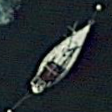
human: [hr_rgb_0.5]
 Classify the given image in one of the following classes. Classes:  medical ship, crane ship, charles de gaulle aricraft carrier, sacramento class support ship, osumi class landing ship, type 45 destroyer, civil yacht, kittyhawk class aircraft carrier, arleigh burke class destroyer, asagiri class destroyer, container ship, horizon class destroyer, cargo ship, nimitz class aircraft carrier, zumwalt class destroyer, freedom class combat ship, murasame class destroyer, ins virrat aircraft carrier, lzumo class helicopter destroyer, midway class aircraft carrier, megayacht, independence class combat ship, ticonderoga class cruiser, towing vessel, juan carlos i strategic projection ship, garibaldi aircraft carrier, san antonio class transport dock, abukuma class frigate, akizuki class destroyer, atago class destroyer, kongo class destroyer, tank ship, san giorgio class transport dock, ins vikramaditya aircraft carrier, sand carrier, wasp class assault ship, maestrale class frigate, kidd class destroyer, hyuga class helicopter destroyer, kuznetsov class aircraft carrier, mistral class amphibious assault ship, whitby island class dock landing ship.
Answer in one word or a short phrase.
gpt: Civil yacht